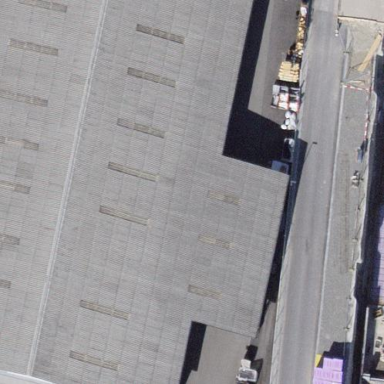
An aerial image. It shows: Commercial building.